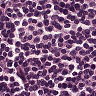
Metastatic tissue present: no